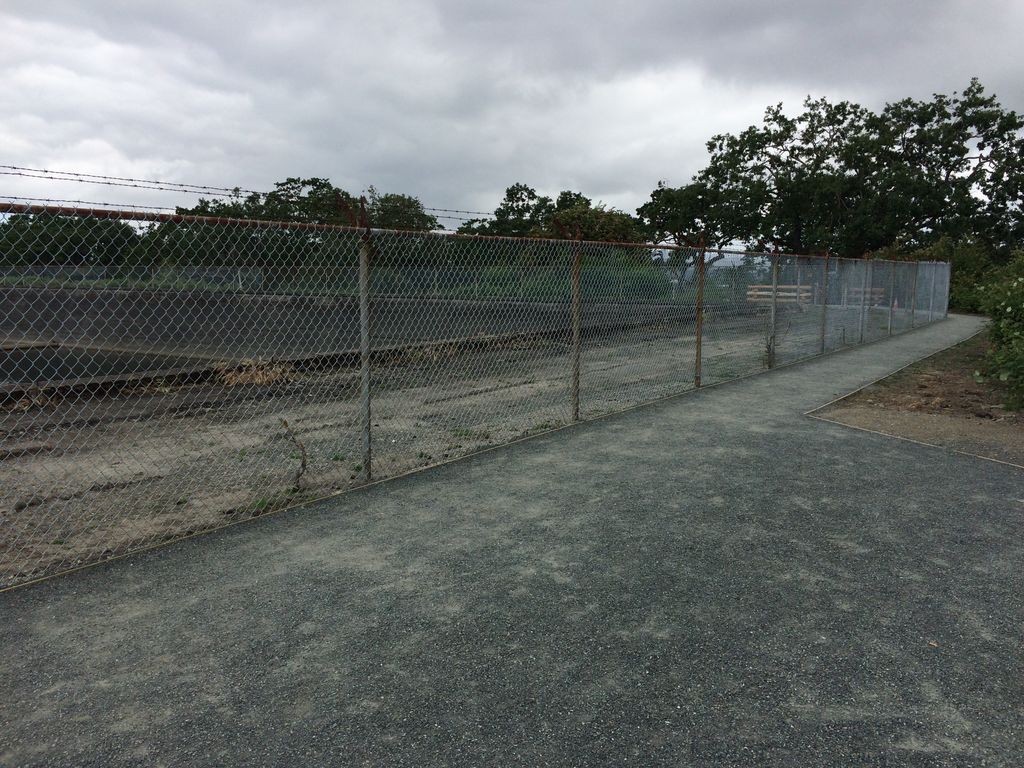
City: victoria